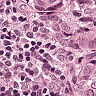
Metastatic tissue present: yes